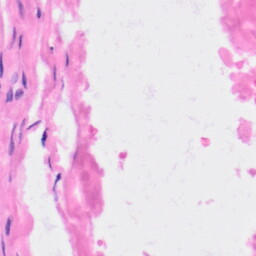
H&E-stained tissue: Kidney